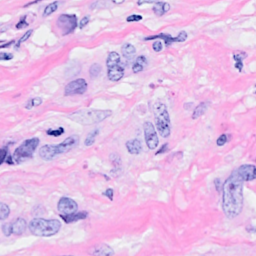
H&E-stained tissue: Breast